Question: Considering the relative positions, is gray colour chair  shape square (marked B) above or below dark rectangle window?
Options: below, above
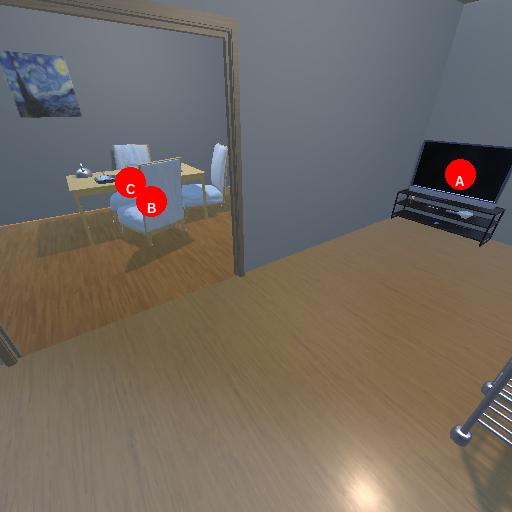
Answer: below